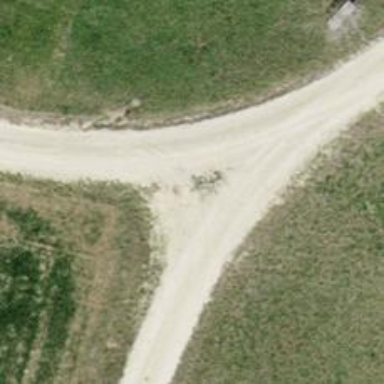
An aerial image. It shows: Compacted track with grade2 level.